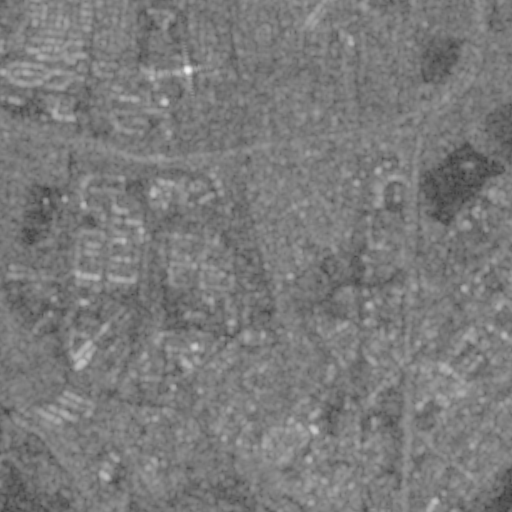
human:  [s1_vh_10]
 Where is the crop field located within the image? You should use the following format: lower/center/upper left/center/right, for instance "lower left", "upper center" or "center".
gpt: The crop field is located in the right of the image.
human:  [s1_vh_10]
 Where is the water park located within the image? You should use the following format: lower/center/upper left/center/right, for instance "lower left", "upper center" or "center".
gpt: The water park is located in the lower left of the image.
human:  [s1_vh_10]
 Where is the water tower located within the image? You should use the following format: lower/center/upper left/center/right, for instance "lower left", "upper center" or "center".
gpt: The water tower is located in the center right of the image.
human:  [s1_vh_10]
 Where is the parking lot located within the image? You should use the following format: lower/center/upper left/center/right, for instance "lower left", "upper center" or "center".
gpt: There is no parking lot in the image.

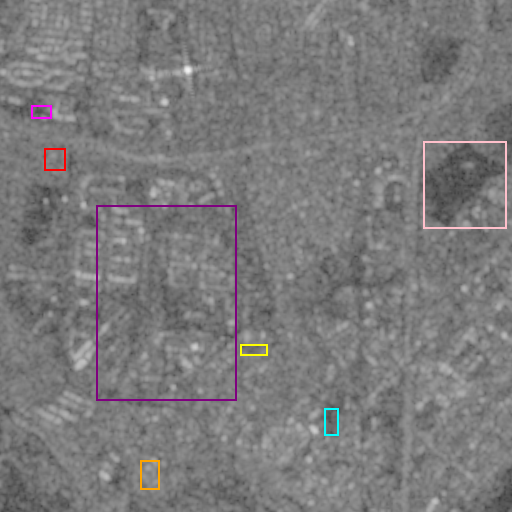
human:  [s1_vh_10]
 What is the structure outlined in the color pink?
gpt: The structure outlined in pink is a crop field.
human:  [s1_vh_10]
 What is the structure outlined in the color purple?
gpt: The structure outlined in purple is a park.
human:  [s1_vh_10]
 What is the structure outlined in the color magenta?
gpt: The structure outlined in magenta is a parking garage.
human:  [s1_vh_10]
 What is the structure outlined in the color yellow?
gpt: The structure outlined in yellow is a parking lot.
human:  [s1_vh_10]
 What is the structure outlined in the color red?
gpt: The structure outlined in red is a power substation.
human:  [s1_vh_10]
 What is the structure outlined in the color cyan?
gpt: The structure outlined in cyan is a track.
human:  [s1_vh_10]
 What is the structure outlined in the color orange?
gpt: The structure outlined in orange is a water park.
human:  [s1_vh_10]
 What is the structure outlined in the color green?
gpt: There is no green outline.